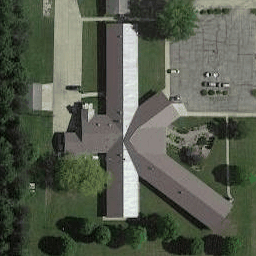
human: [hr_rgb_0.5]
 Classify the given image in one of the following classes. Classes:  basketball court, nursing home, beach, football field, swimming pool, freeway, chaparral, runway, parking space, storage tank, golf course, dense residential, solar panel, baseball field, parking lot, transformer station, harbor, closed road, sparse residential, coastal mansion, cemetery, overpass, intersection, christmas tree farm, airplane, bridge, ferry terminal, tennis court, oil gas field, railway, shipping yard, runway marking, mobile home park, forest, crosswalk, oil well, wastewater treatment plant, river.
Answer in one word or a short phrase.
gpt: nursing home